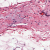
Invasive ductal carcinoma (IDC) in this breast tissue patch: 0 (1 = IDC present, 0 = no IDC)